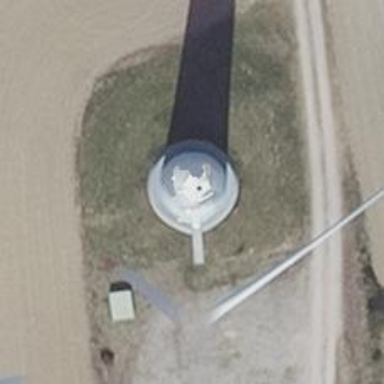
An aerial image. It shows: Wind generator with horizontal axis. The generator is wind turbine.